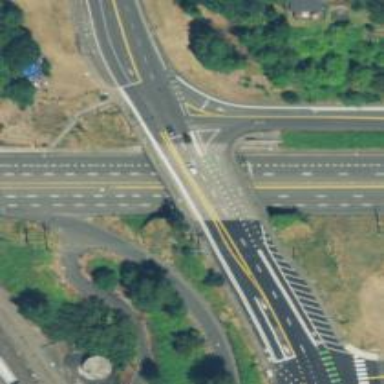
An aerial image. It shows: Primary highway bridge with sidewalk on the left. The bridge is part of expressway.